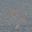
Label: 7